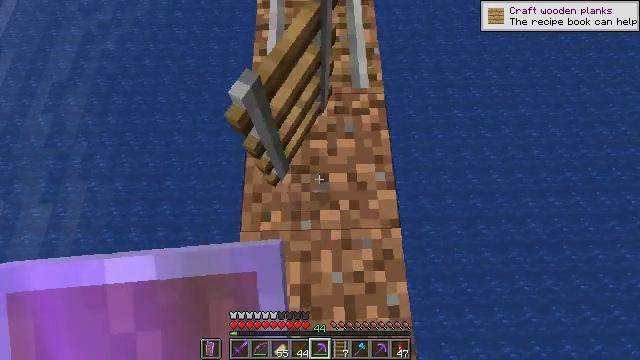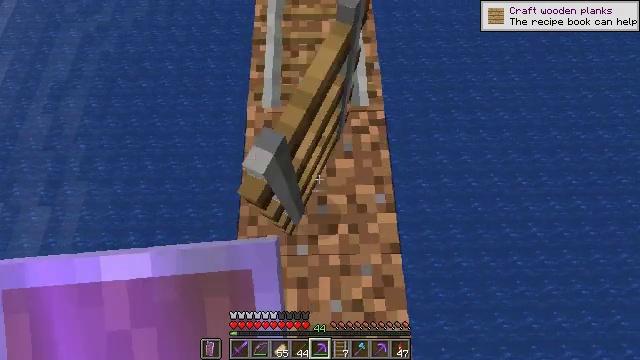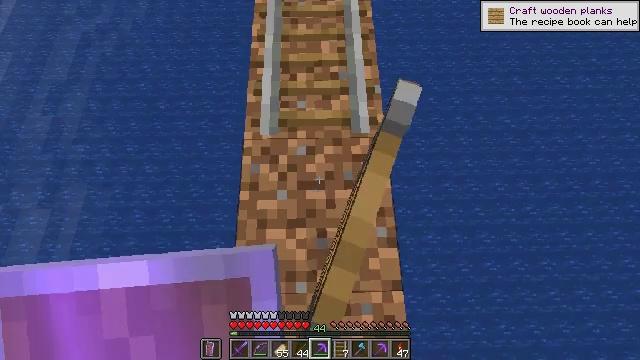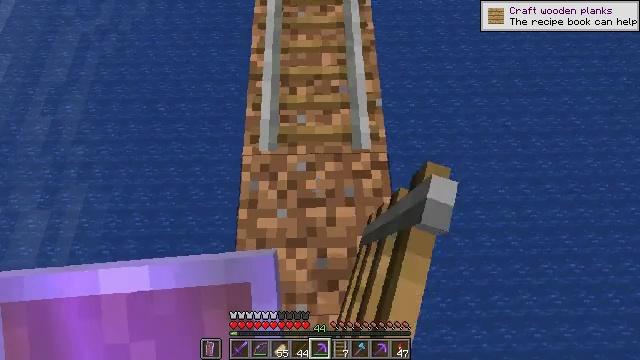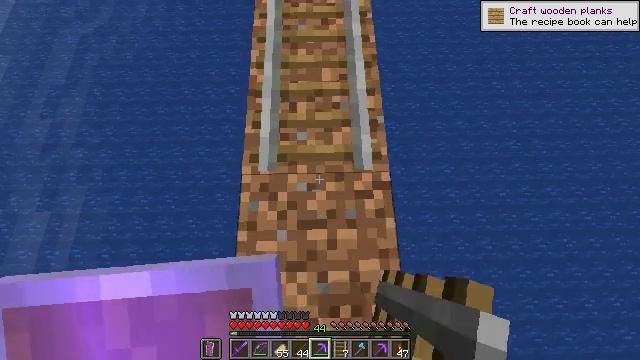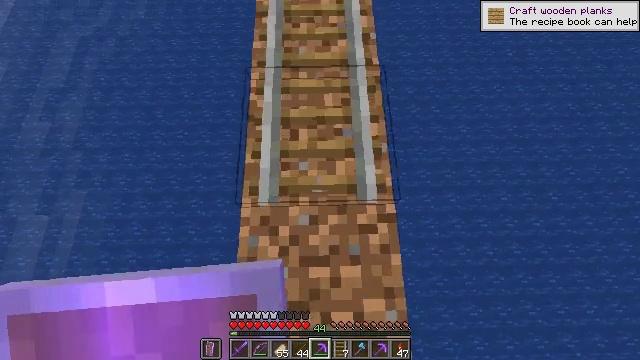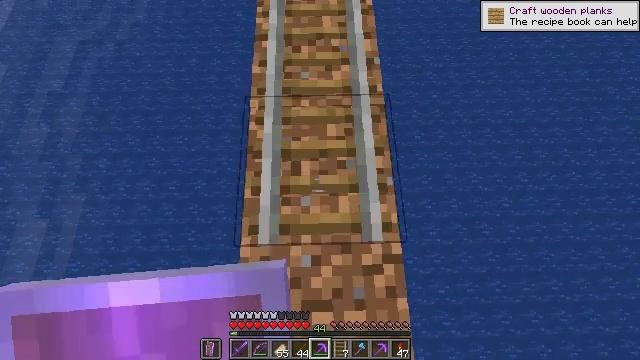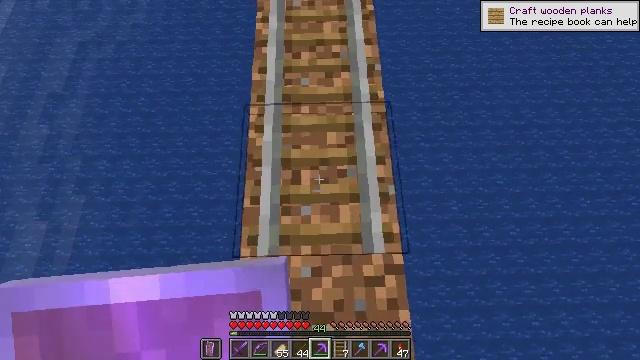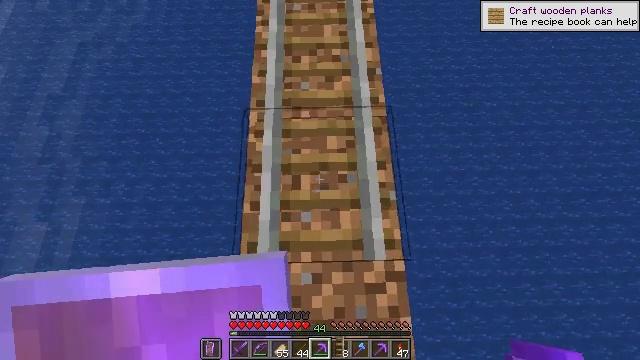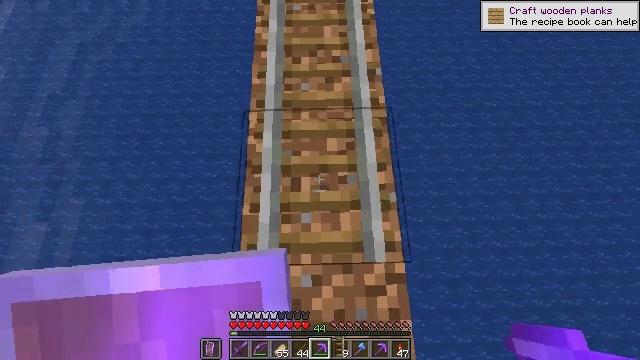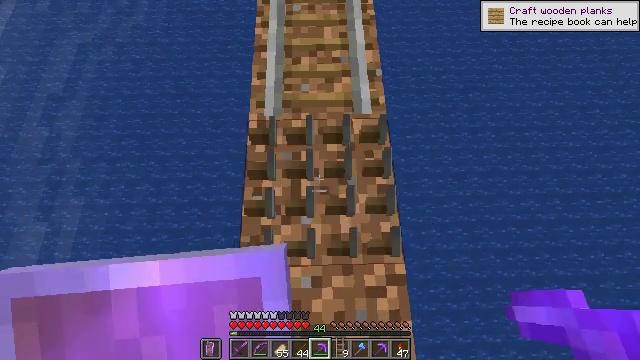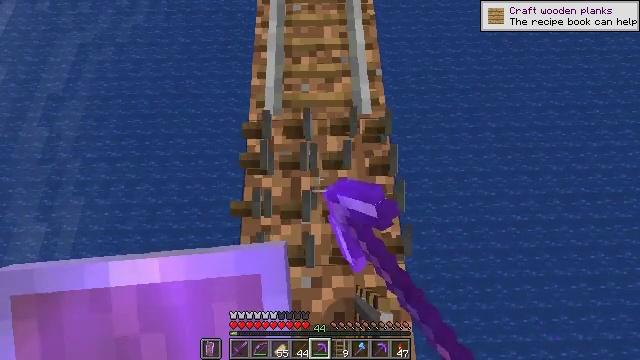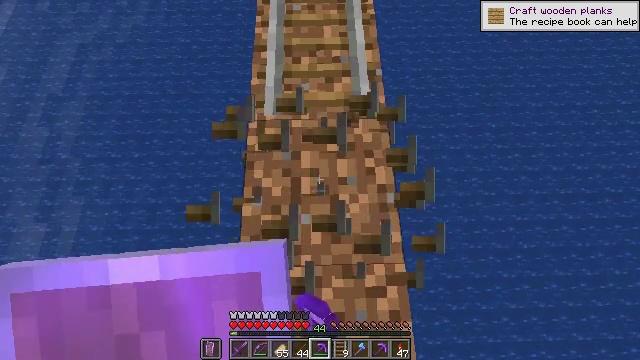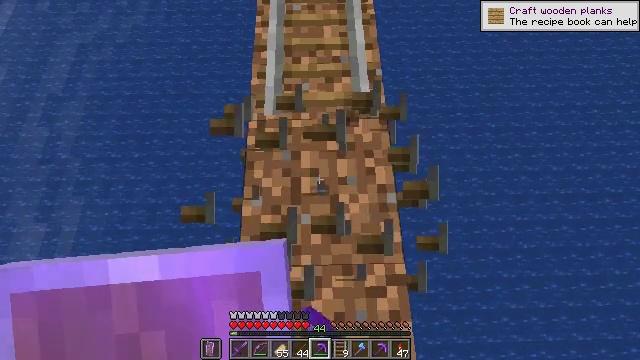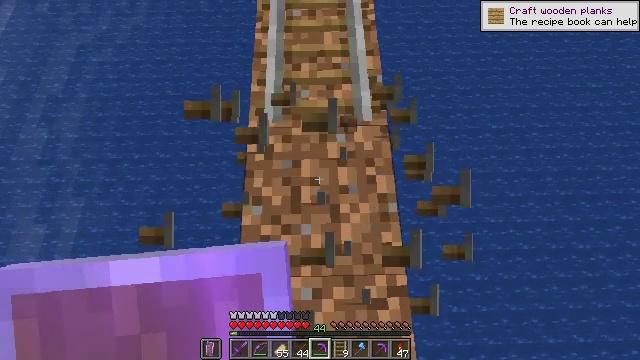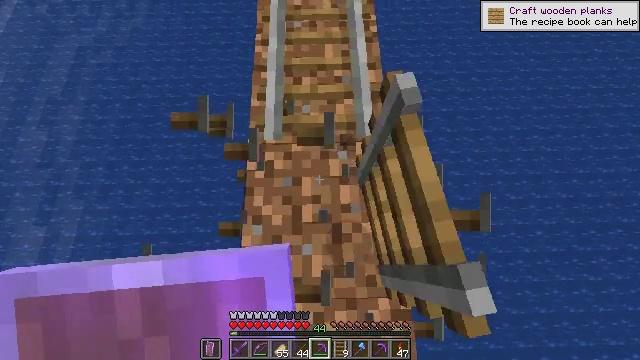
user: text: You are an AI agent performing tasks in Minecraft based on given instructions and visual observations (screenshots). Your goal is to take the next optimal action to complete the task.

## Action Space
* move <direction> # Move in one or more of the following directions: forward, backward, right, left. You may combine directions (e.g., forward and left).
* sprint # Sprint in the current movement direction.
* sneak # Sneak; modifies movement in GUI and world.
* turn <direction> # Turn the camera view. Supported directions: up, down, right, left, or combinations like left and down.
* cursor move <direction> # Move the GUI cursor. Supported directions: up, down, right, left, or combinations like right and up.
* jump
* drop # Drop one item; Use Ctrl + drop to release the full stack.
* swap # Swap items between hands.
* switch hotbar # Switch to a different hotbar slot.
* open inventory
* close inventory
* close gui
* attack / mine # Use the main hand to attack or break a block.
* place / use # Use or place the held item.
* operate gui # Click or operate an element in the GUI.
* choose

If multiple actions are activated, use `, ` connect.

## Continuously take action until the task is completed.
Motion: motion action
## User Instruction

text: Pick up the rail by attacking it.
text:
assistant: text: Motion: move forward
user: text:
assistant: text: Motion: move forward
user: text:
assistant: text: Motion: move forward
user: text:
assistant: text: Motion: move forward
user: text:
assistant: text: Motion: move forward
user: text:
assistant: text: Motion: no_op
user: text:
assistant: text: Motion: no_op
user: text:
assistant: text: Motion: no_op
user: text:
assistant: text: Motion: no_op
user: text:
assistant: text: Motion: attack / mine
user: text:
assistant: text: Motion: attack / mine
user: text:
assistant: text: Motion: no_op
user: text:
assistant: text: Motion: no_op
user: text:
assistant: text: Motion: move forward
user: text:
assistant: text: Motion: move forward
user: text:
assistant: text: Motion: move forward
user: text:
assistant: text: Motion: move forward
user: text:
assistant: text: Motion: move forward
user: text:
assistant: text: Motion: move forward
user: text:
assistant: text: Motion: move forward
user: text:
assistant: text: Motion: no_op
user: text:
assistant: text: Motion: no_op
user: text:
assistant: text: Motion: attack / mine
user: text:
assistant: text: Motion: attack / mine
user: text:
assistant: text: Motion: attack / mine
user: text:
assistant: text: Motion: no_op
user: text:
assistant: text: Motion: no_op
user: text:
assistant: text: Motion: no_op
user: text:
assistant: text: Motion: move forward
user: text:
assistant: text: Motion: move forward